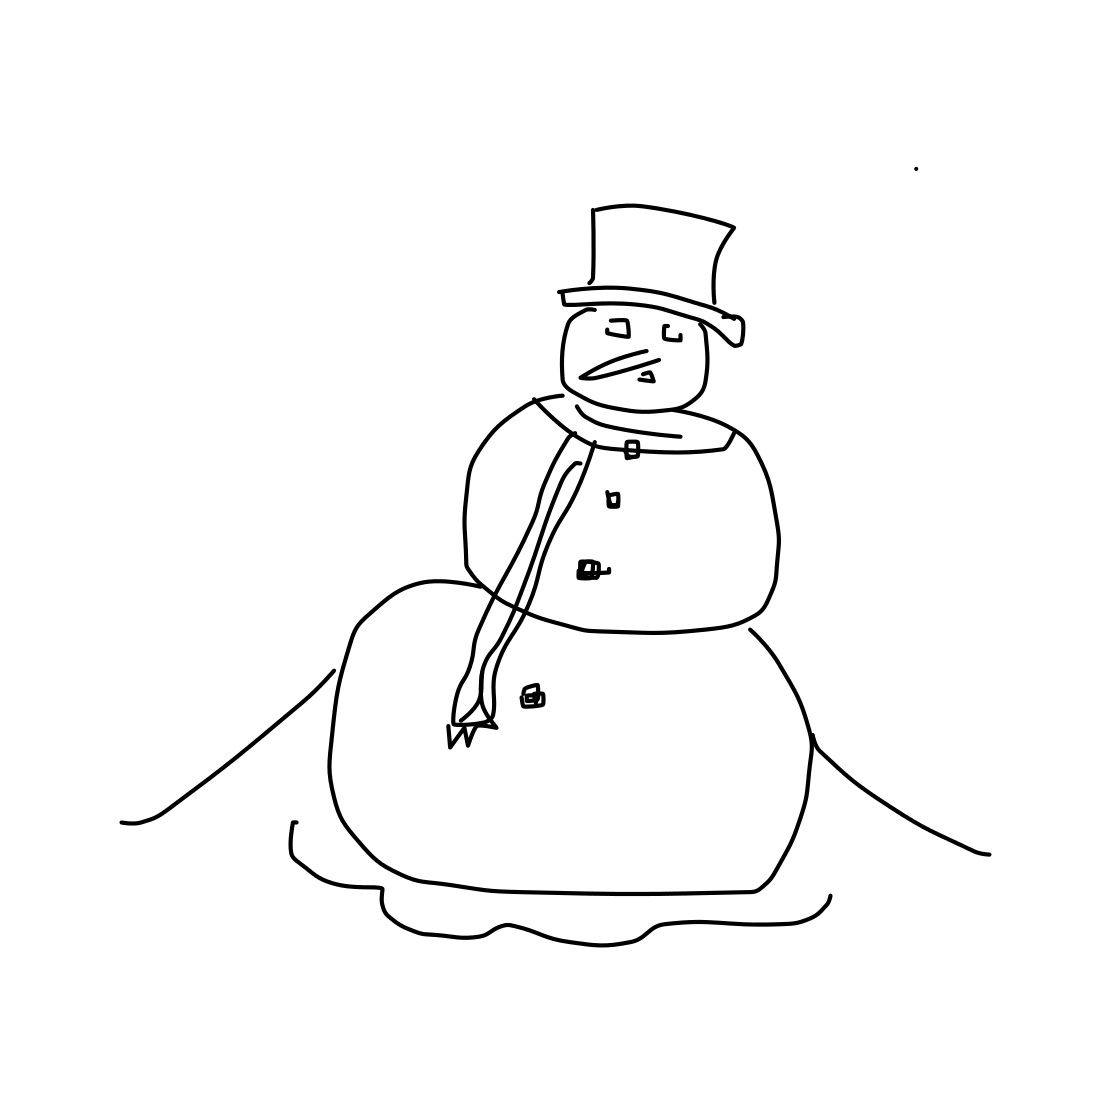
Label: snowman